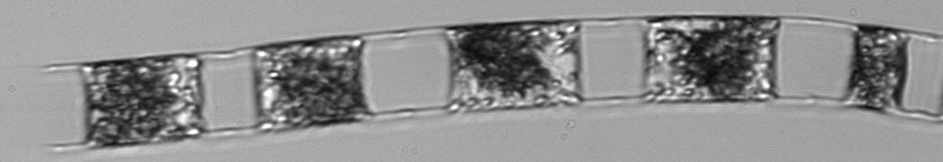
Label: Hemiaulus